Question: I am creating a Chrome extension which removes the Google Redirection when clicking on a link on a Google search. I have done an inspect element on a link and I can see that there is a function called 'onmousedown' and also a 'data-href' which is the actual link to the website. I have been able to remove the 'onmousedown'. However, I was wondering how I can make the link the 'data-href'? Sorry if this is a bit hard to understand.
Here is an image of the inspect element. Basically I want to put the 'data-href' in the 'a href'.

Here is what I have done so far.
'''
$(document).on("DOMSubtreeModified", function() {
$("a[onmousedown]").removeAttr("onmousedown");
});
'''
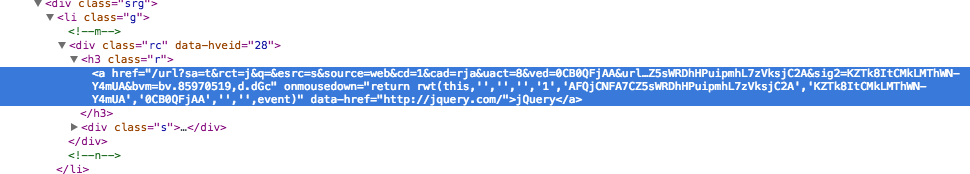
Answer: You can use <URL> like below to get all elements with 'data-href' attribute and it that value as the value of the 'href' attribute.
'''
$('a[data-href]').attr('href', function () {
return $(this).attr('data-href')
})
'''